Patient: sex F, age 65
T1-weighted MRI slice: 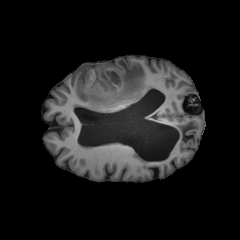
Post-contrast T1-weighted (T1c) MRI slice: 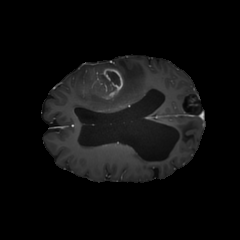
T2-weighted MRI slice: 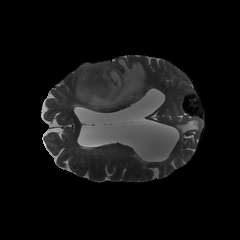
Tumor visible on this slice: yes
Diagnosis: Glioblastoma, IDH-wildtype
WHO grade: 4